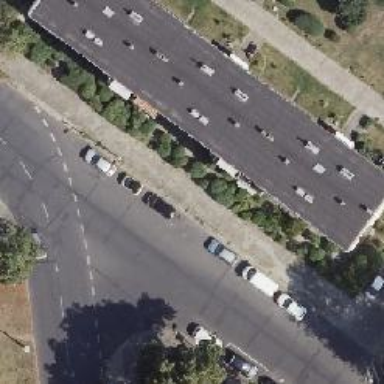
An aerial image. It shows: Residential road with asphalt surface. There are sidewalks on both sides of the road. The parking lanes are perpendicular to the road.